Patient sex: M
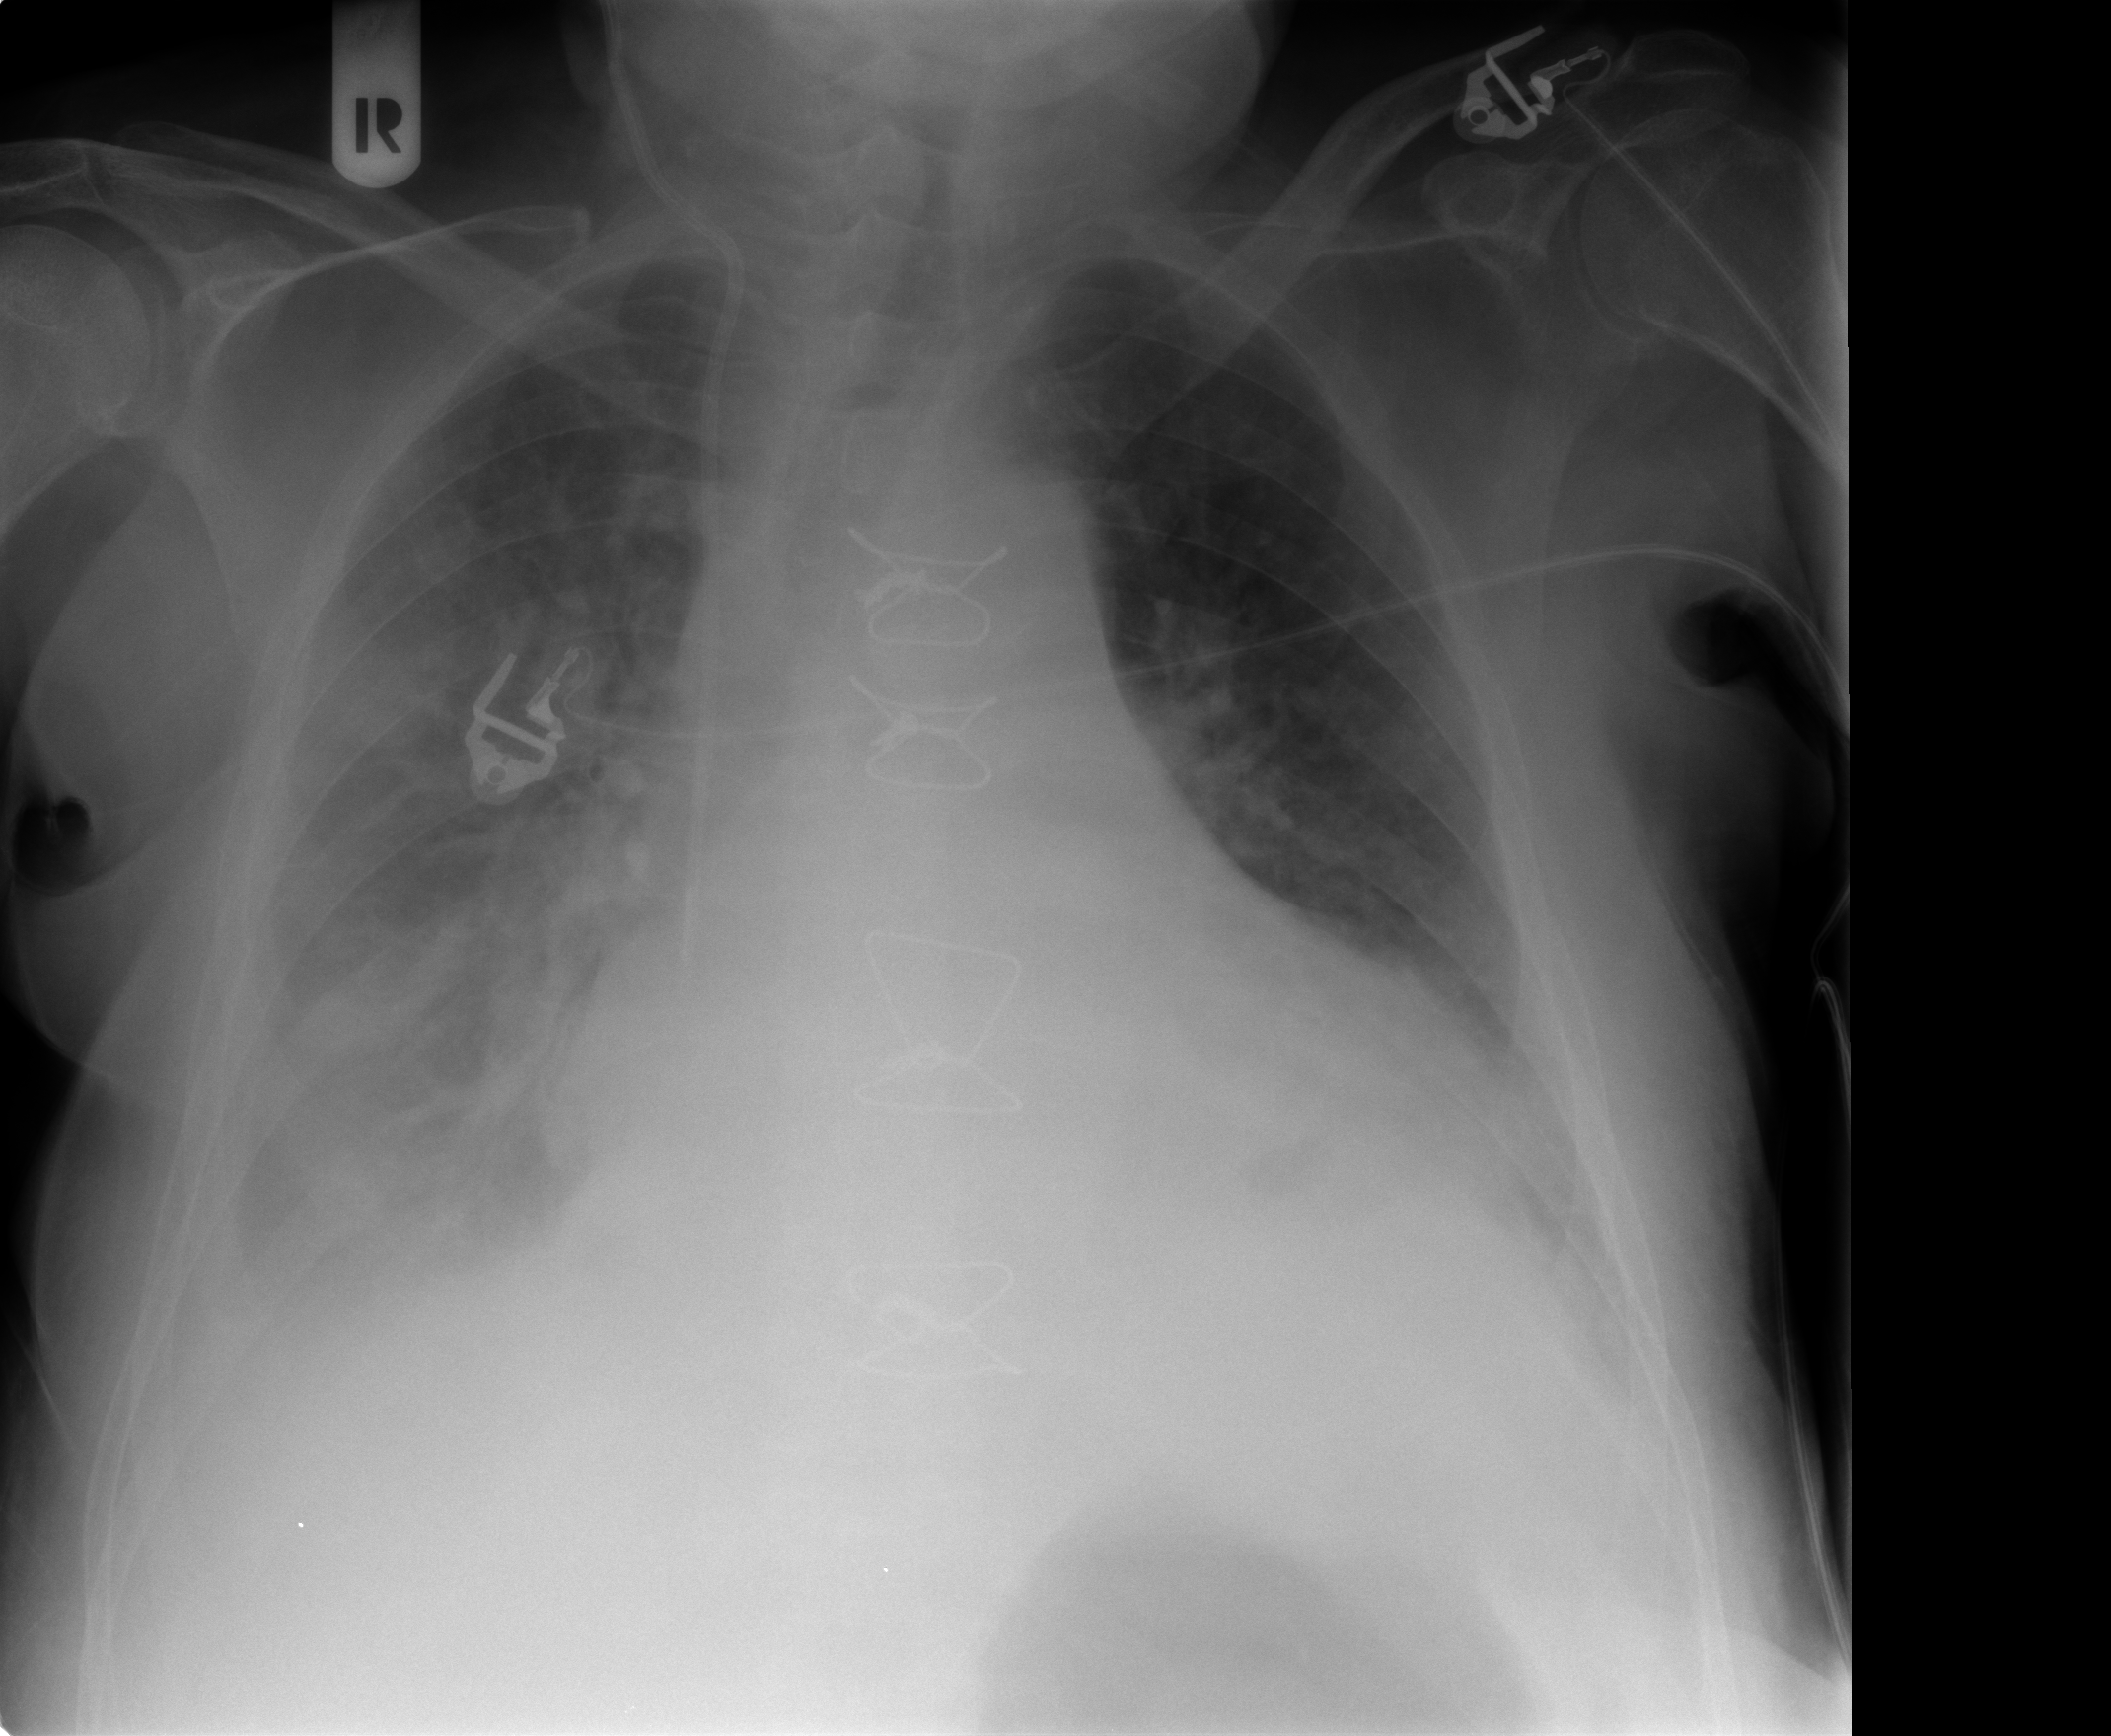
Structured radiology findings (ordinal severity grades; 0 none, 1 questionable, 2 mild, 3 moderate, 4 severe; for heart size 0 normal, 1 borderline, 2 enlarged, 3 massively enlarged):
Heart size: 3
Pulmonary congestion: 2
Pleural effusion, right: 2
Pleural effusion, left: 2
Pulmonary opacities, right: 4
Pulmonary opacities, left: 2
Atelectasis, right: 3
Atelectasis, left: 2